Brain MRI, t2w sequence, axial 2D slice.
Patient: age 29, sex F, weight 95 kg, height 1.95 m
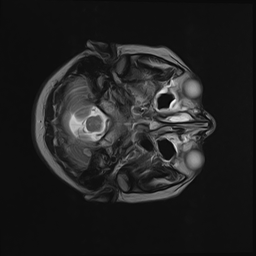